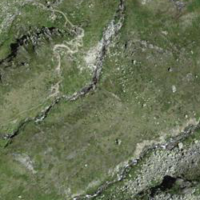
EUNIS habitat code: 31
Species observed at this site:
Primula hirsuta